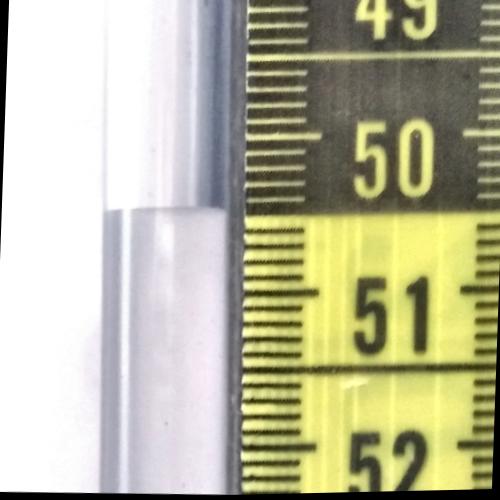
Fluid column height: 50.4 cm